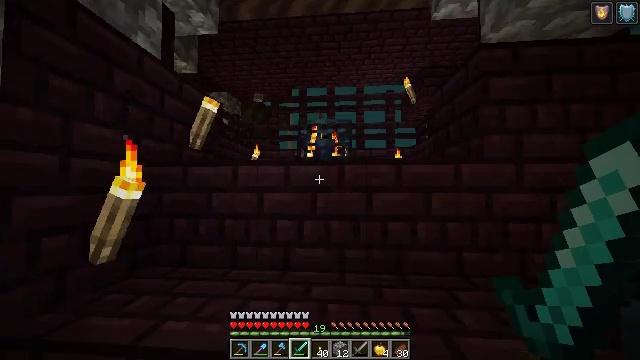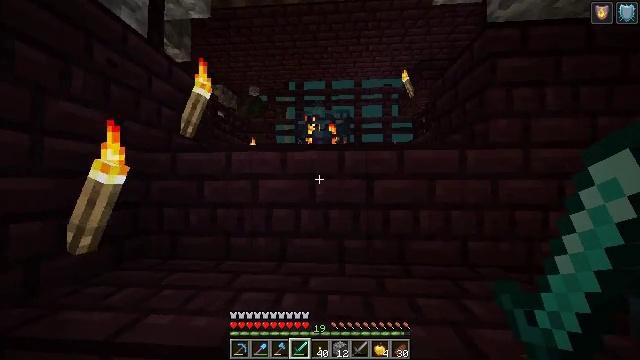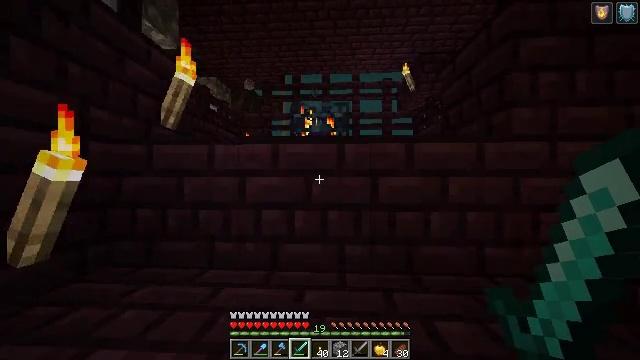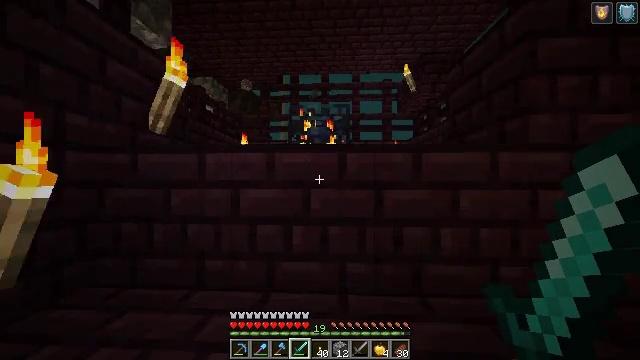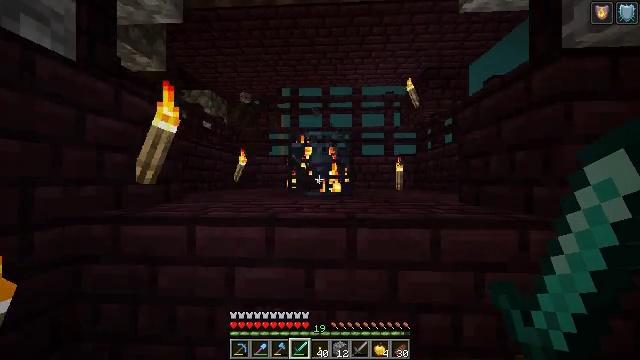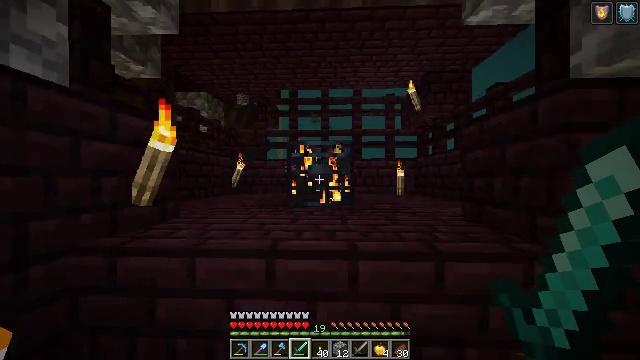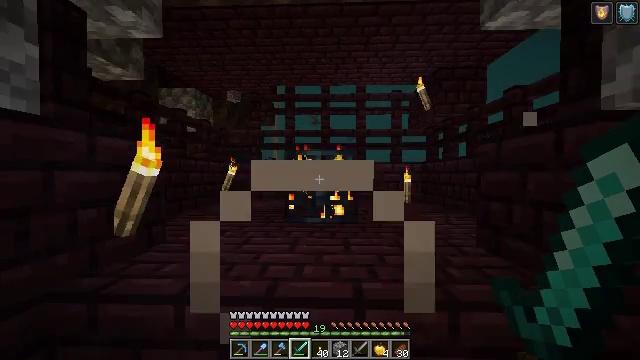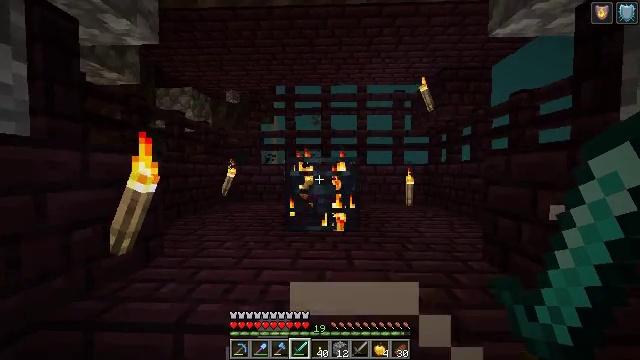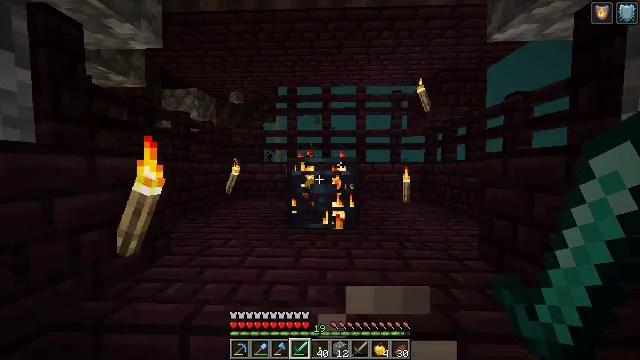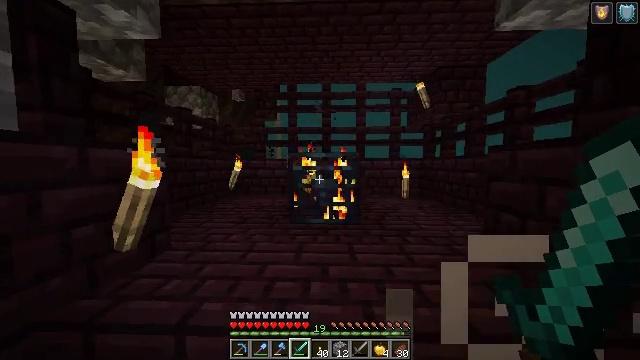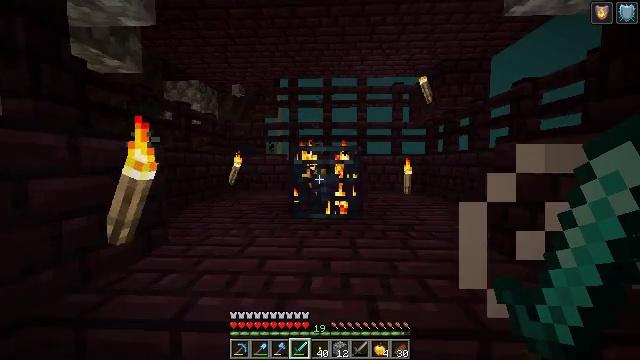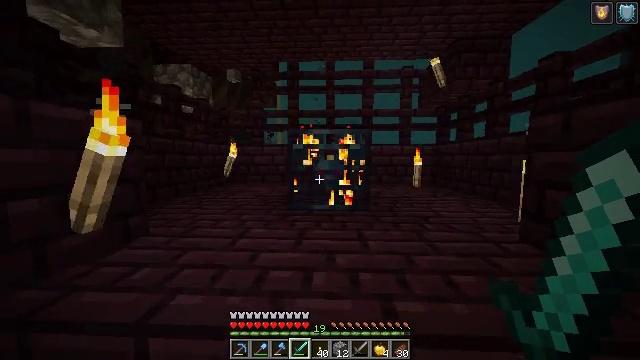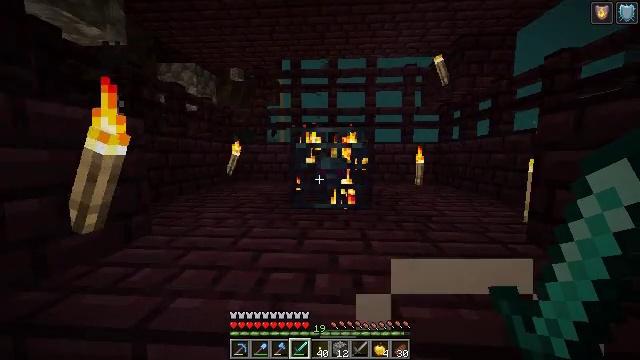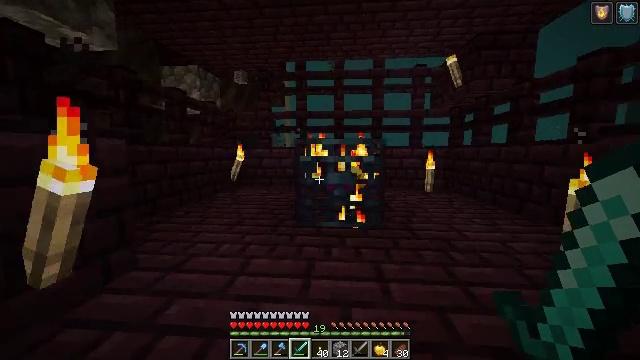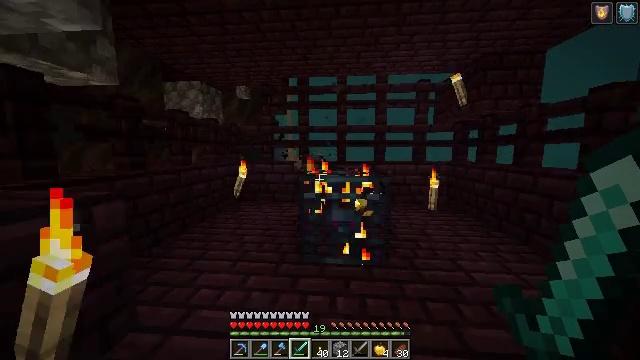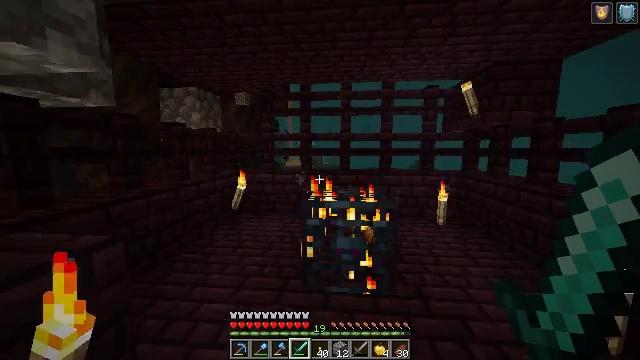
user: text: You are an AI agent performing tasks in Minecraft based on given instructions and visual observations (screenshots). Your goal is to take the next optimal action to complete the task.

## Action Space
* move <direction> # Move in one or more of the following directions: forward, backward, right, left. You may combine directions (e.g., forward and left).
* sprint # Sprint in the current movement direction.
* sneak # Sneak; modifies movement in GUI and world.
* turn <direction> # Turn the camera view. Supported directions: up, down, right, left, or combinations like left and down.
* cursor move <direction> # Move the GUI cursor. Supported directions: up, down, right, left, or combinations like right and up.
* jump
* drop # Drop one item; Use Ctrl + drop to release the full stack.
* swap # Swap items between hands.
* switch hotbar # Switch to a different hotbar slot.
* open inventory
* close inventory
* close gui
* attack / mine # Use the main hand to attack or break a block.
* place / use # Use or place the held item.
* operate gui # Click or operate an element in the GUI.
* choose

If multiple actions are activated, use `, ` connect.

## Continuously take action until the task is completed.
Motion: motion action
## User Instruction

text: Destroy the nether brick fence to recycle it.
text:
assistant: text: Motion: move forward, sprint, jump
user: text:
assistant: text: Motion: move forward, sprint, jump
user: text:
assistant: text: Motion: move forward, sprint, jump
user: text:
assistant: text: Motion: move forward, sprint, jump
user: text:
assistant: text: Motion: move forward, sprint, jump
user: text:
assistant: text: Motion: move forward, sprint, jump
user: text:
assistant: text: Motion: move forward, sprint, jump
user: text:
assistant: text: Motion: move forward, sprint, turn down, jump
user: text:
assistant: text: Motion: move forward, sprint, jump
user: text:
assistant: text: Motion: move forward, sprint, jump
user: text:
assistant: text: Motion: move forward, sprint, jump
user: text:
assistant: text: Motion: move forward, sprint, jump
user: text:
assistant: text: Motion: move forward, sprint, turn left, jump
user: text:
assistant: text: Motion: move forward, sprint, jump
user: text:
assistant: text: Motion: move forward, sprint, jump
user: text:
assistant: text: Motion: move forward, sprint, jump
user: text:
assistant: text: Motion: move forward, sprint, jump
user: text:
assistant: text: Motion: move forward, sprint, jump
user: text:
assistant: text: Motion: move forward, jump
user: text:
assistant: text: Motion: move forward
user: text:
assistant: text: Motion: move forward
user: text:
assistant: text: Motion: move forward
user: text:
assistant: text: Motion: move forward
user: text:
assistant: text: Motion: move forward
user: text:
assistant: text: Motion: move forward
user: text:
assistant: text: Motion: move forward and move left
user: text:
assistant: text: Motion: move forward and move left
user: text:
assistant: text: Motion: move forward and move left
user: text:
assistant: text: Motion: move forward and move left, turn right
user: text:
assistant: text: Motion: move forward and move left, turn right